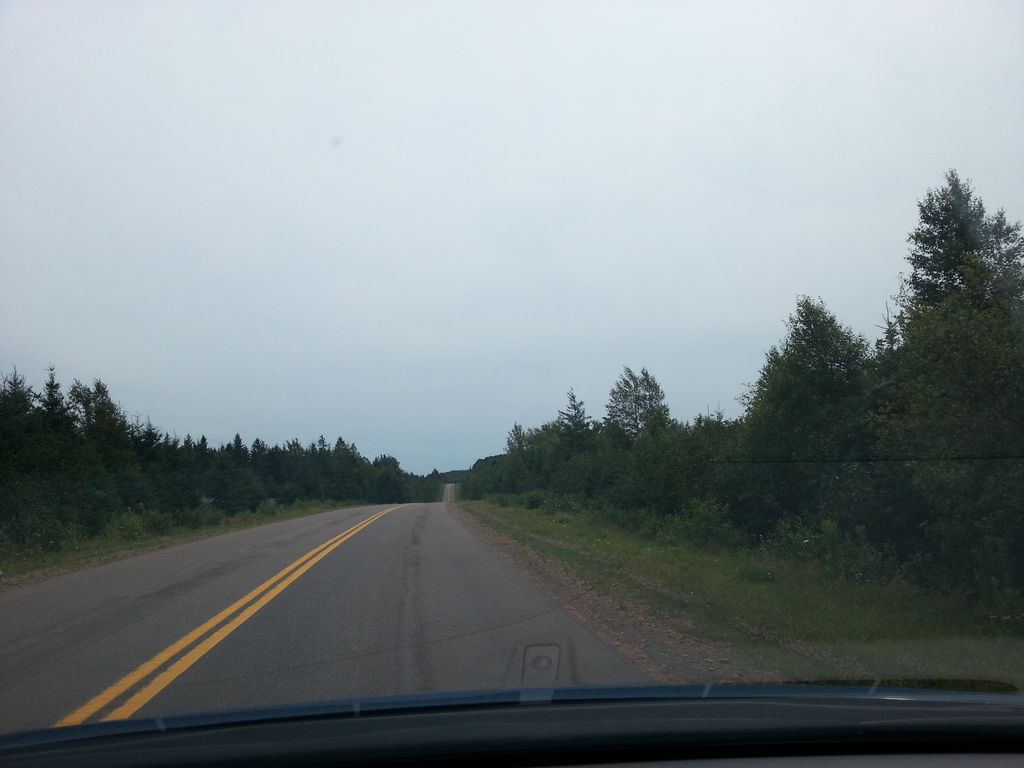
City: charlottetown